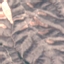
Land use / land cover: HerbaceousVegetation